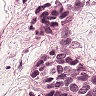
Metastatic tissue present: yes